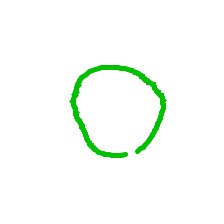
Shape: circle